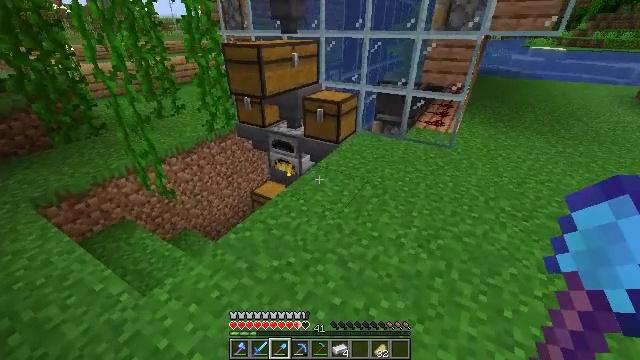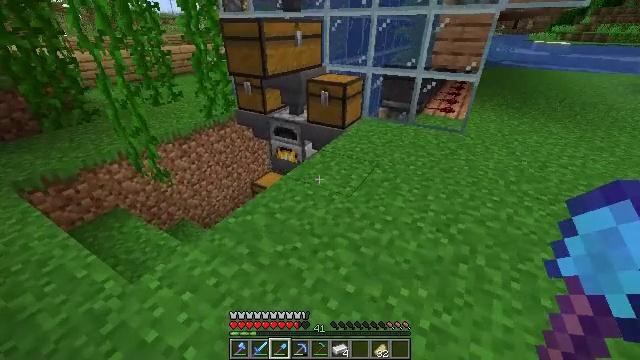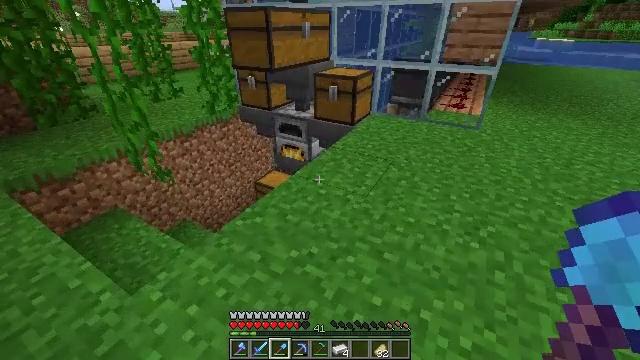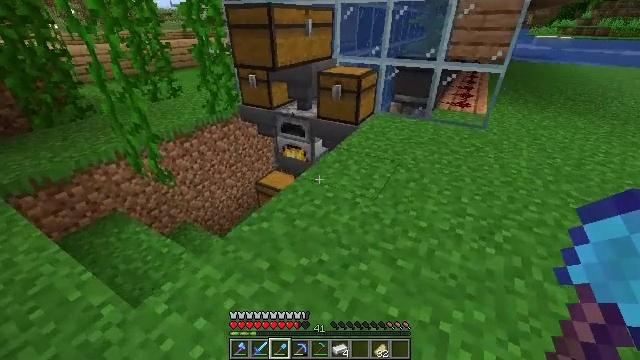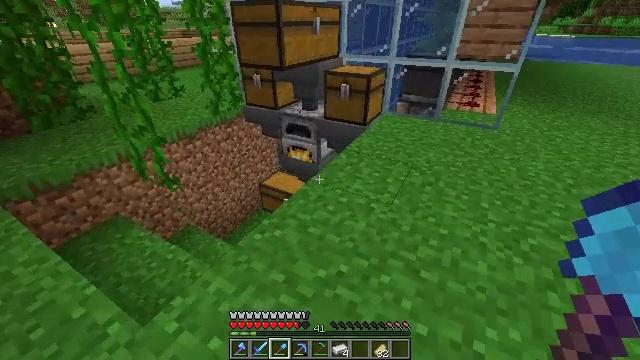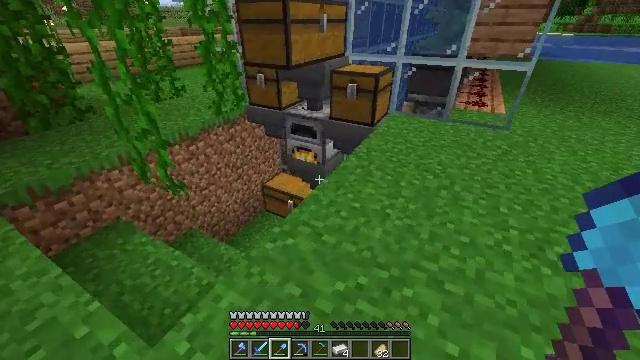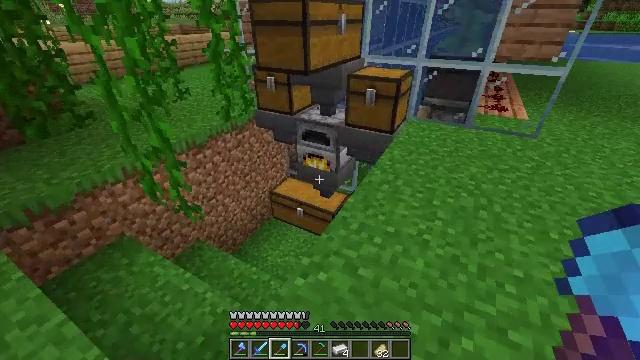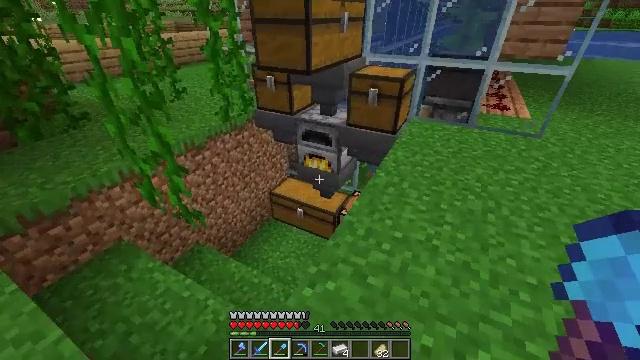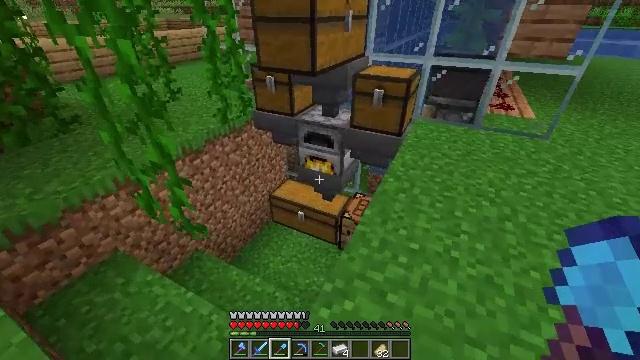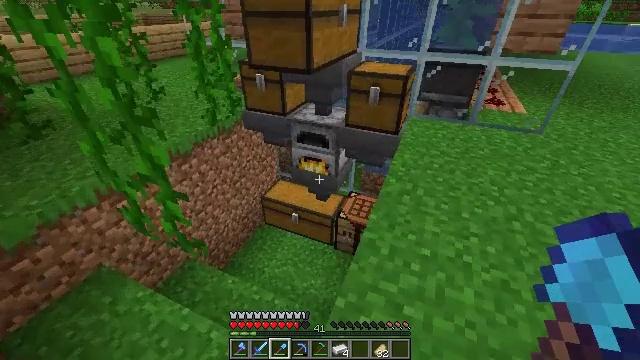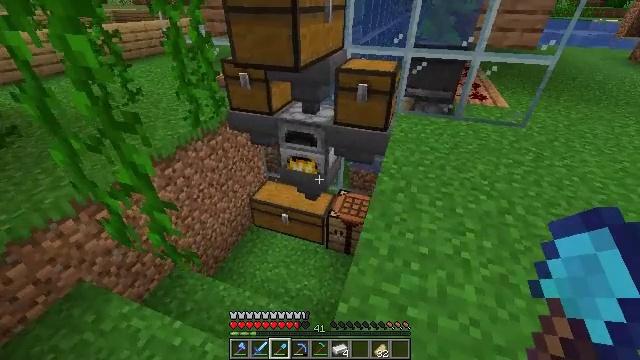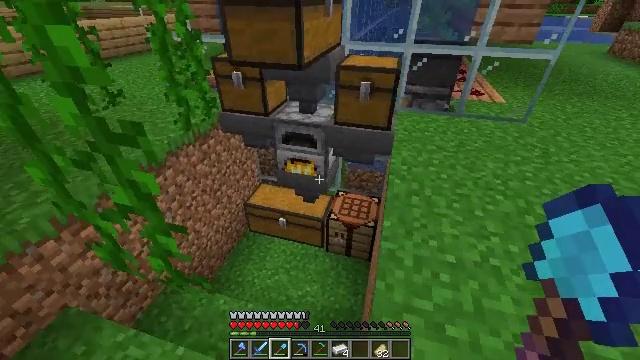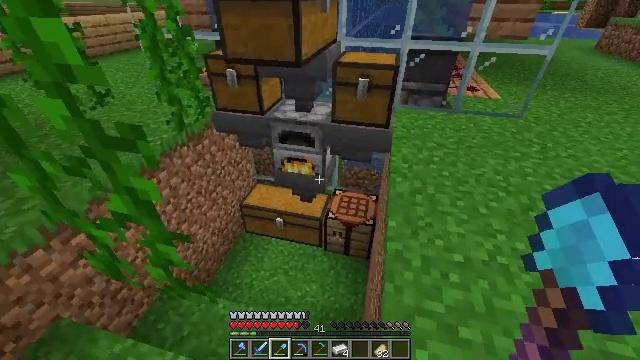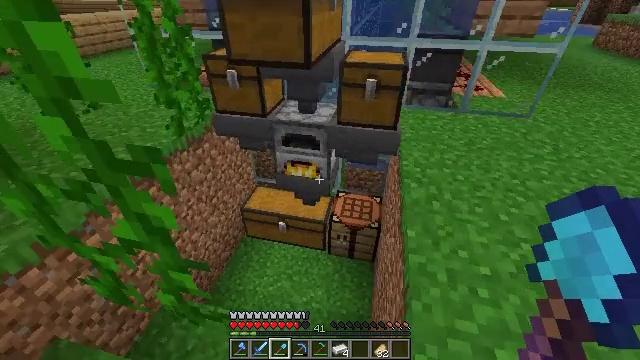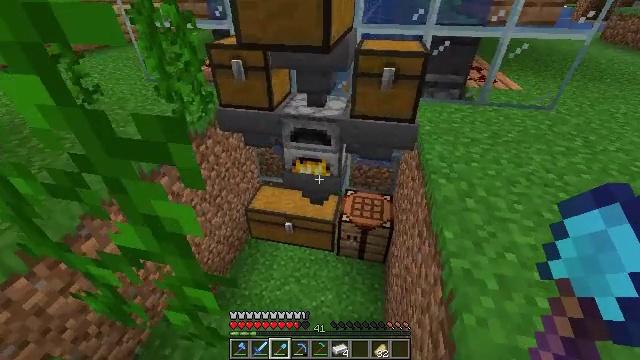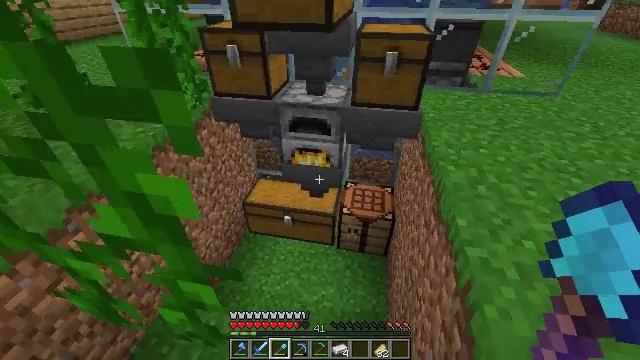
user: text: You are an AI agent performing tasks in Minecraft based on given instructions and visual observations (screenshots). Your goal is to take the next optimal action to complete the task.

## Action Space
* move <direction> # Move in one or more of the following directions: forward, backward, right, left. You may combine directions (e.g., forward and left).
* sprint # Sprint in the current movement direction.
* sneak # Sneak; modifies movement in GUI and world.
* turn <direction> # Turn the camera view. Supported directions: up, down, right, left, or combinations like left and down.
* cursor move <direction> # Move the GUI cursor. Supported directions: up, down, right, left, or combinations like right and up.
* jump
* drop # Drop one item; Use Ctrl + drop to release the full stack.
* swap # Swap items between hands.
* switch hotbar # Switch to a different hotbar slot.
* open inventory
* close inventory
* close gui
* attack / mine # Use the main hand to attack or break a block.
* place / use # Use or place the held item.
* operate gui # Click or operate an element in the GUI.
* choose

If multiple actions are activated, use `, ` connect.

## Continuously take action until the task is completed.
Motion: motion action
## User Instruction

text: To get a dried kelp block, open a crafting table.
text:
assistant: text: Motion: move forward and move left
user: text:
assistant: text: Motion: move forward and move left
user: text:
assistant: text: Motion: move forward and move left
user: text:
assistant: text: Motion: move forward and move left
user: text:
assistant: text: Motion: move forward and move left
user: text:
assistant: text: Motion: move forward and move left
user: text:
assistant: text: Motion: move forward and move left
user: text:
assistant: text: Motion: move forward and move left, turn right
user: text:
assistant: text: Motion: move forward and move left, turn right
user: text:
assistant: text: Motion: move forward and move left, turn right
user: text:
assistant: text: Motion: move forward and move left, turn right
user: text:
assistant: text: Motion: move forward and move left, turn right
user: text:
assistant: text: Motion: move forward and move left, turn right
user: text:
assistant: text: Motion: move forward
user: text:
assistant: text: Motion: move forward, turn right and down
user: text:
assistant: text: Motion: turn down
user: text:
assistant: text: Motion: turn down
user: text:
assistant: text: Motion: no_op
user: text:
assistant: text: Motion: no_op
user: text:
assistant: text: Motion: no_op
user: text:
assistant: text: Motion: no_op
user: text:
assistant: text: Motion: no_op
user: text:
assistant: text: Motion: no_op
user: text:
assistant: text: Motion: use / place
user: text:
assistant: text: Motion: use / place
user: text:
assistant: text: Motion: use / place
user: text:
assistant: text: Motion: use / place
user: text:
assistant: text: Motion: no_op
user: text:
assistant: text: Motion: no_op
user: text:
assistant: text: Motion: no_op